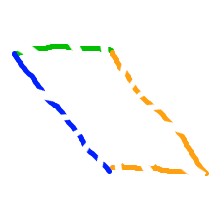
Shape: parallelogram